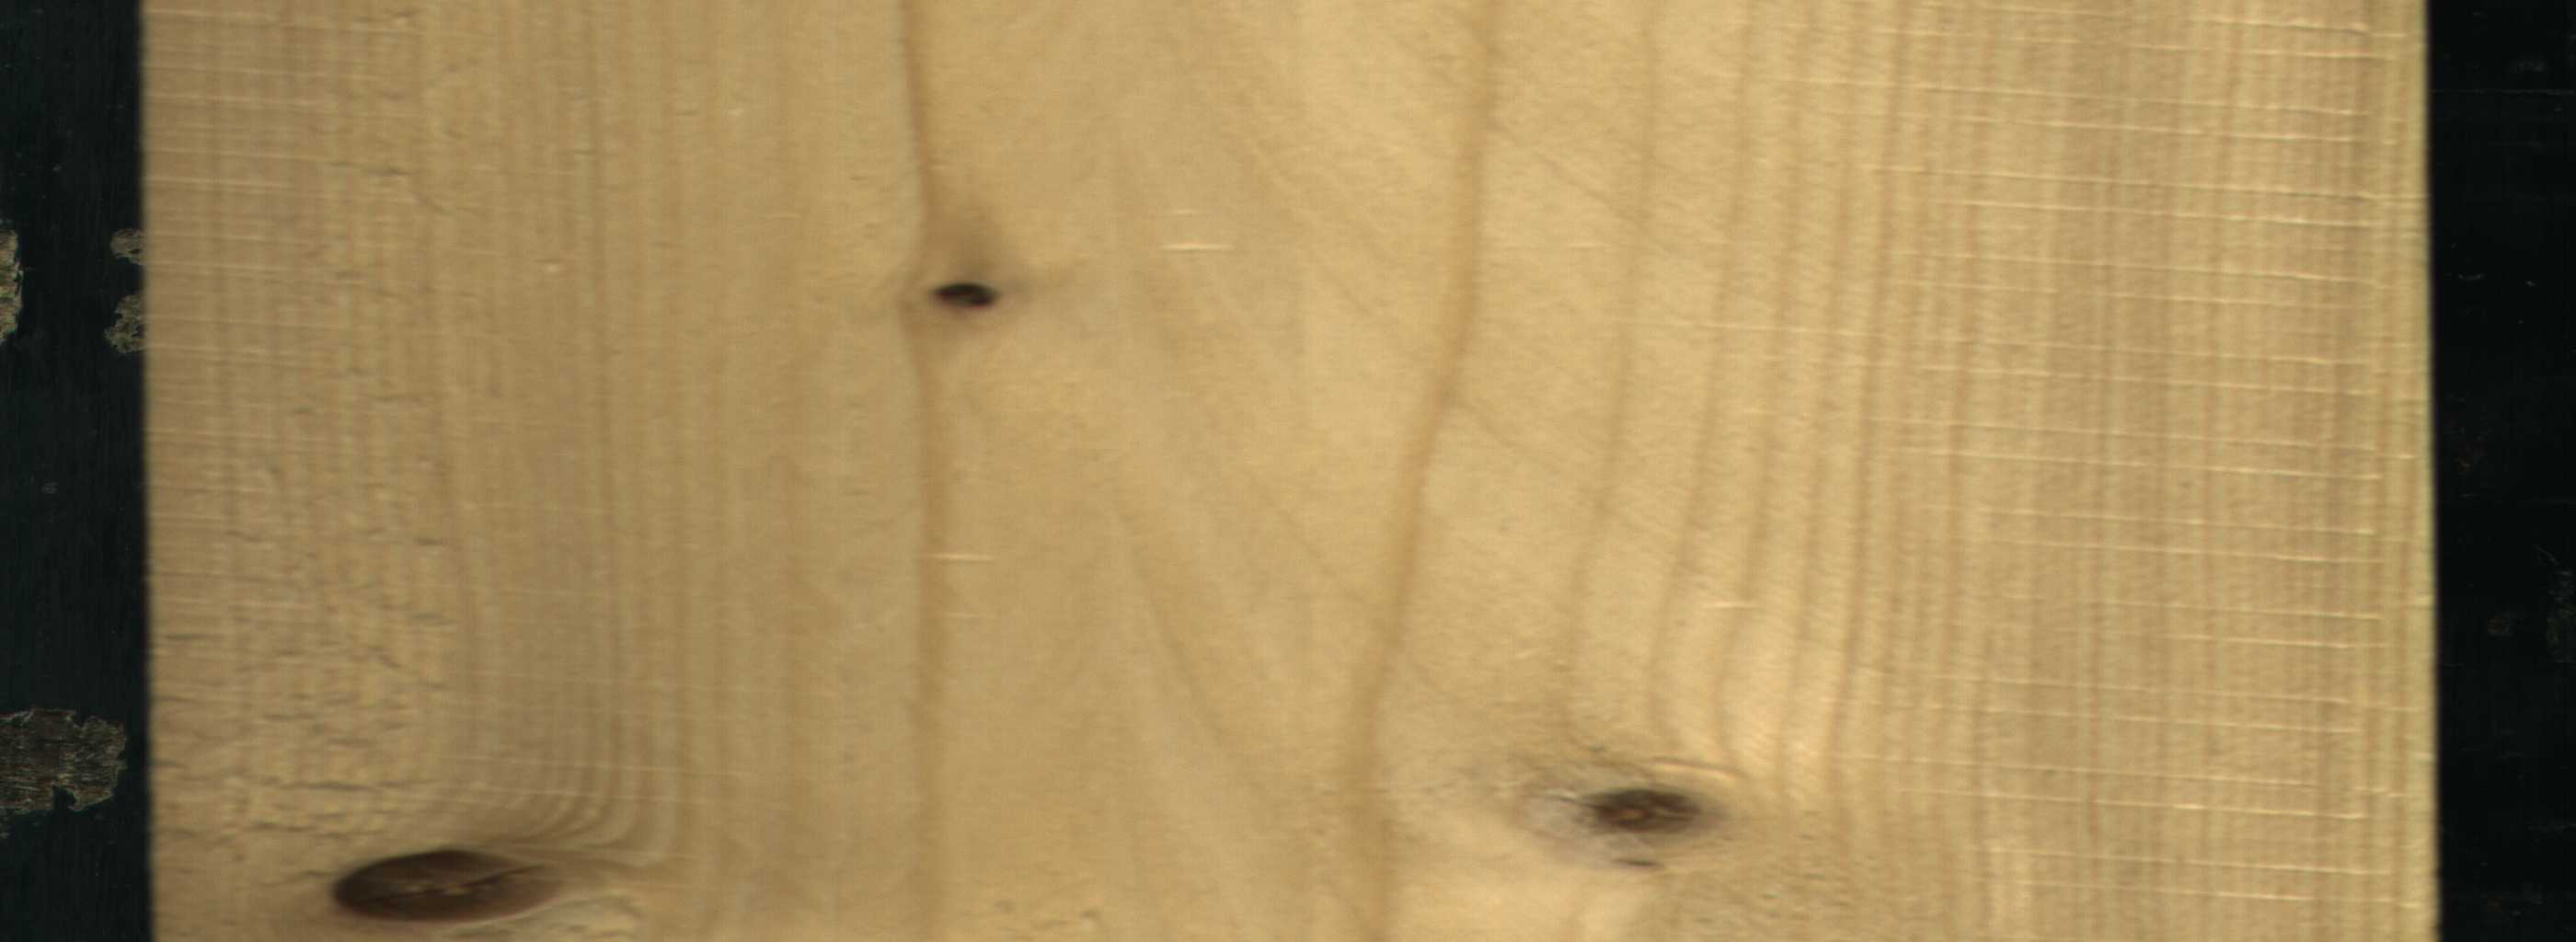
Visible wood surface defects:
Dead_Knot
Dead_Knot
Live_Knot